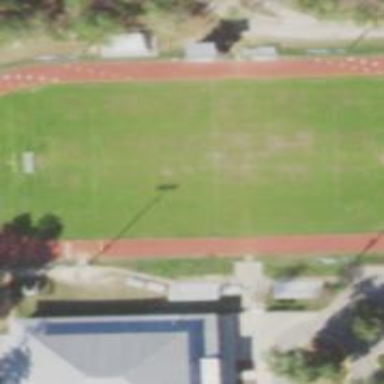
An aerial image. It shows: Artificial turf pitch used for American football.